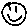
Label: smiley face